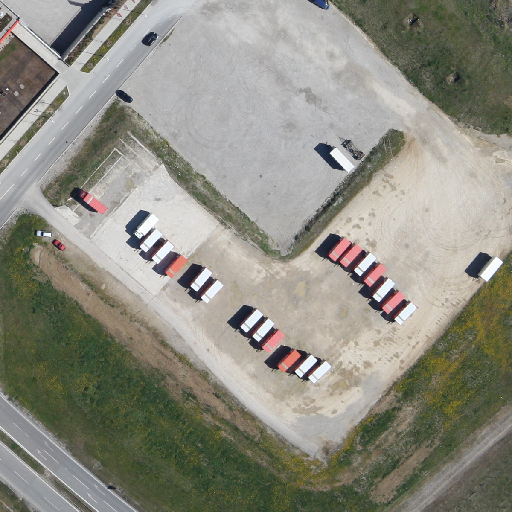
Referring expression: truck in the parking area